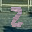
Label: 2